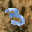
Label: 3